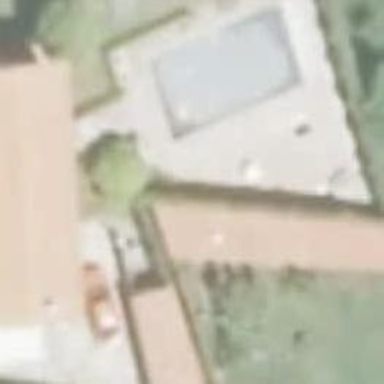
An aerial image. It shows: Swimming pool located in leisure land.